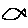
Label: fish